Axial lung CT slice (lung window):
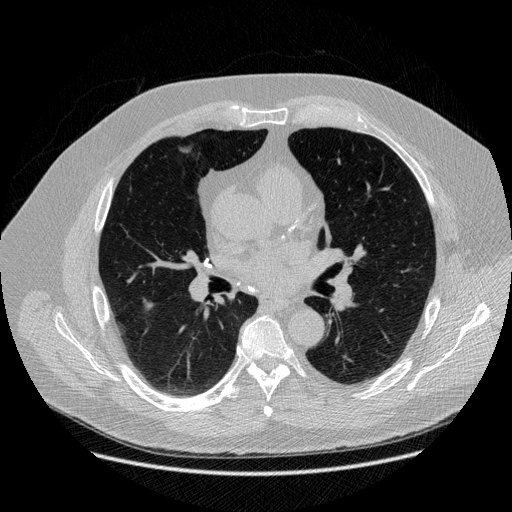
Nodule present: yes
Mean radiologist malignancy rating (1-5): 3.25